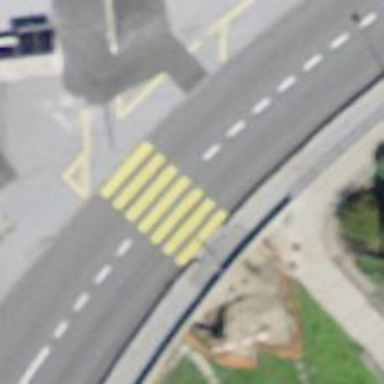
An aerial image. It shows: Marked crossing on the road.